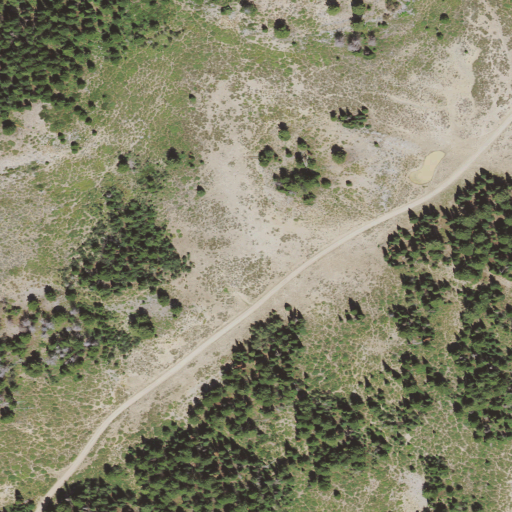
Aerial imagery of depression(s) in Utah named Willis Sink containing shrub, evergreen forest, deciduous forest, open development, and mixed forest